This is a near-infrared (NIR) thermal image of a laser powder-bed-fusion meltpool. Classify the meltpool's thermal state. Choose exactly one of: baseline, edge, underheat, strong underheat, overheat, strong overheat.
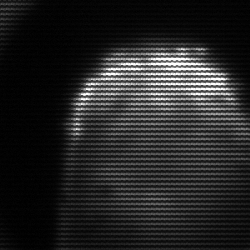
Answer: edge